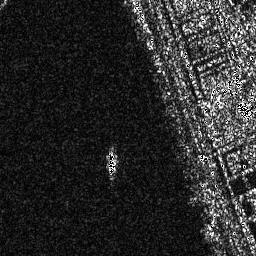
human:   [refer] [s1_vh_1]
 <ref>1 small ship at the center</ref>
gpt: <box>[[41, 57, 45, 67, 0]]</box>